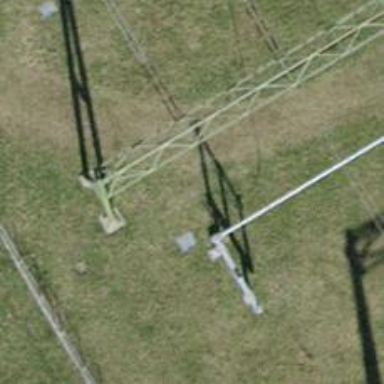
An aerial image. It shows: Insulator used in power equipment.